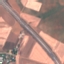
Label: Highway